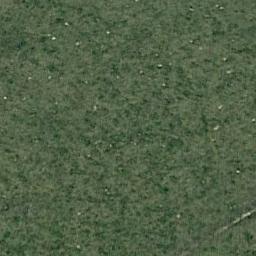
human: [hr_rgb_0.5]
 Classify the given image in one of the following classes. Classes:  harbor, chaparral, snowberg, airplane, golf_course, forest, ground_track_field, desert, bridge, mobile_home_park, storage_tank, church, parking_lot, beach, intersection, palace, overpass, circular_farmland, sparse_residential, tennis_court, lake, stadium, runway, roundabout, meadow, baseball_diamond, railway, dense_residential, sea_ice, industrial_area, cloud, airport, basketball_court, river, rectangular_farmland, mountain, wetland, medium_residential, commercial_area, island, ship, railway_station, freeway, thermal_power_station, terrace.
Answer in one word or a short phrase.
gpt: meadow